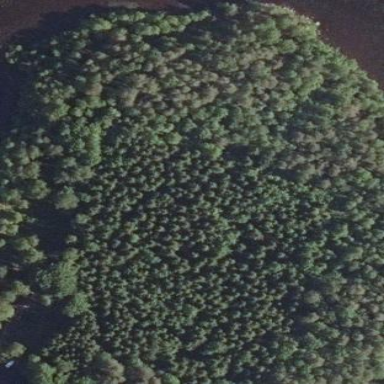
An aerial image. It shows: Beautiful woodland area.